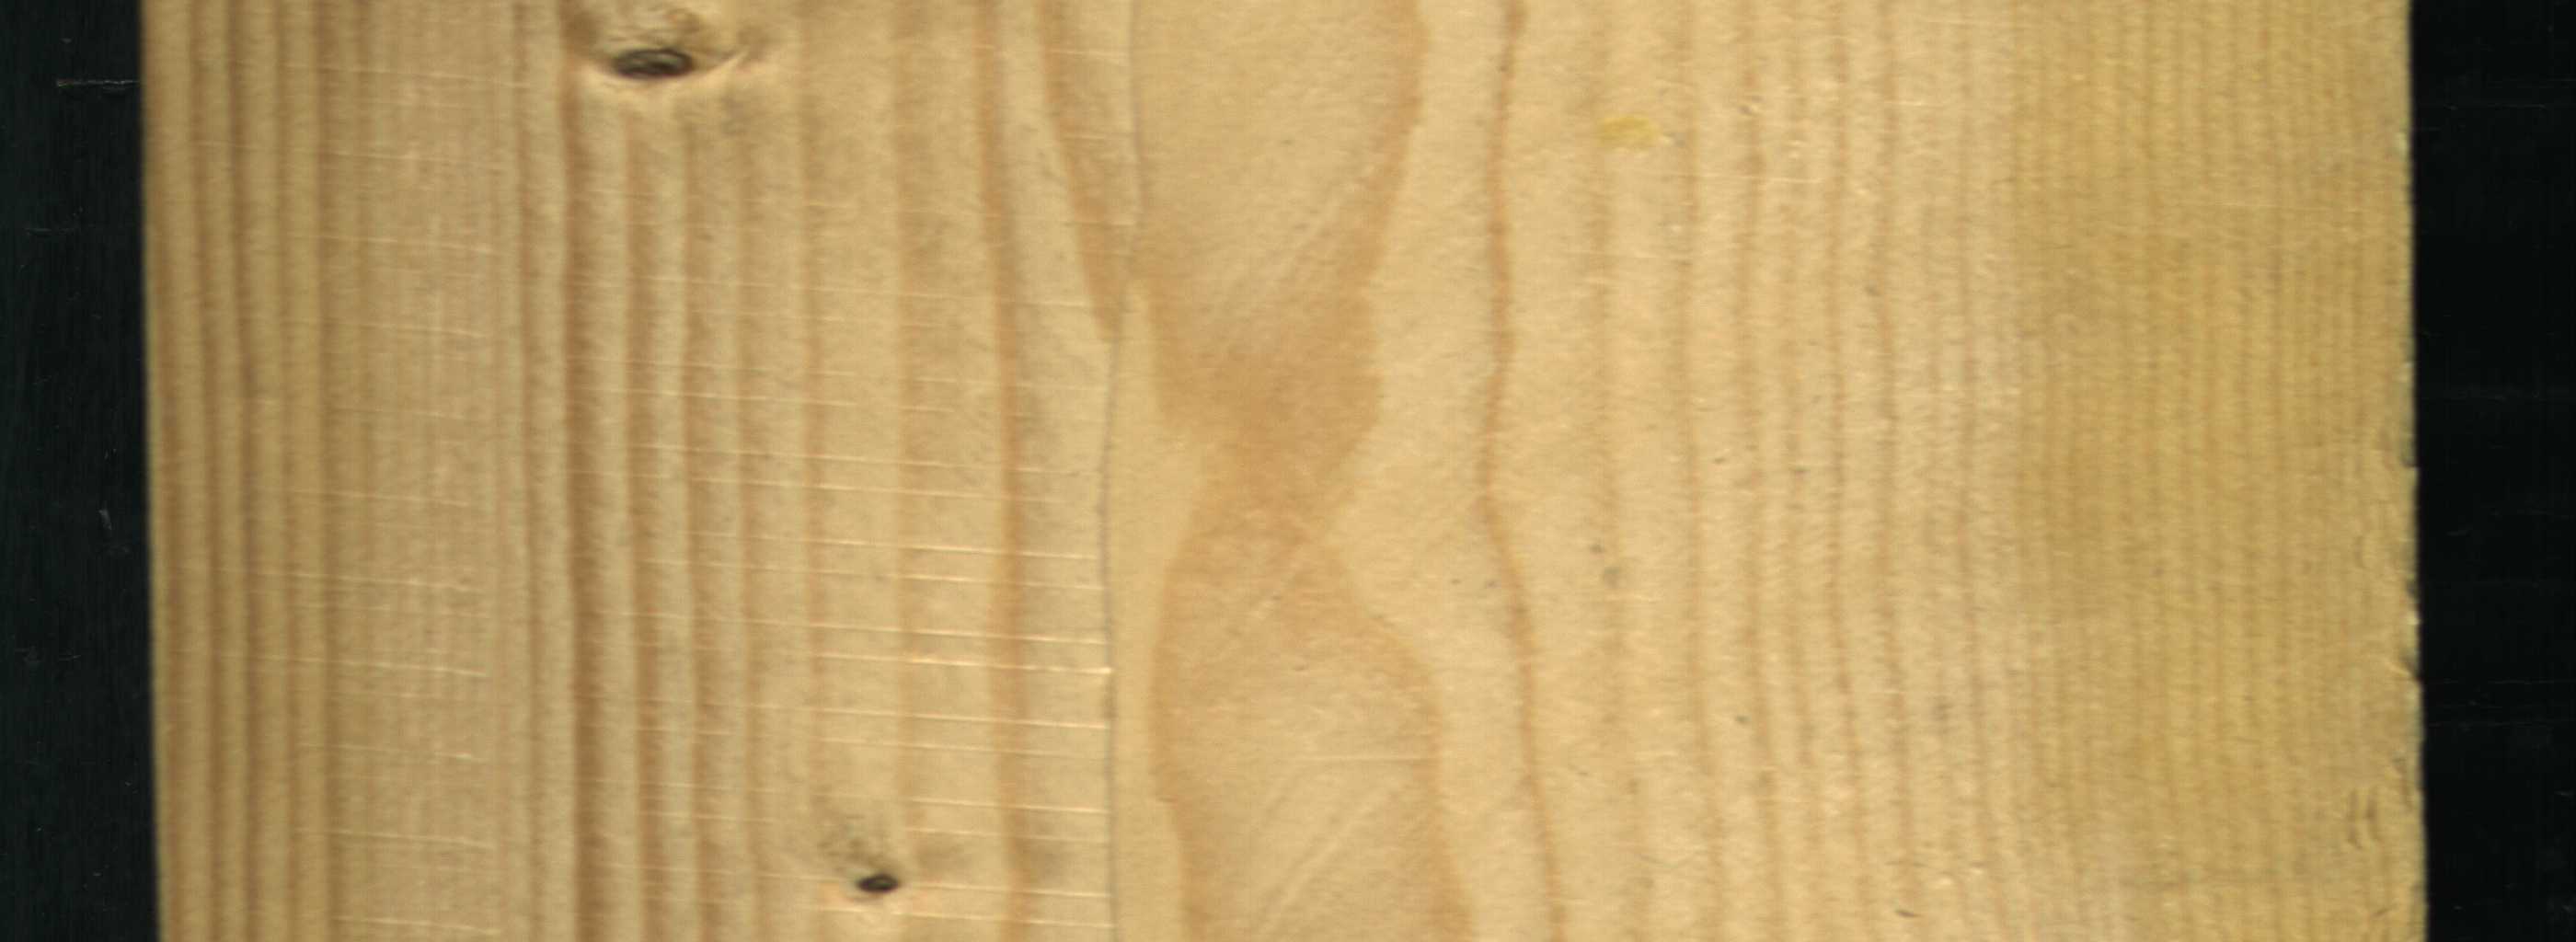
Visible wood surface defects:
Dead_Knot
Dead_Knot